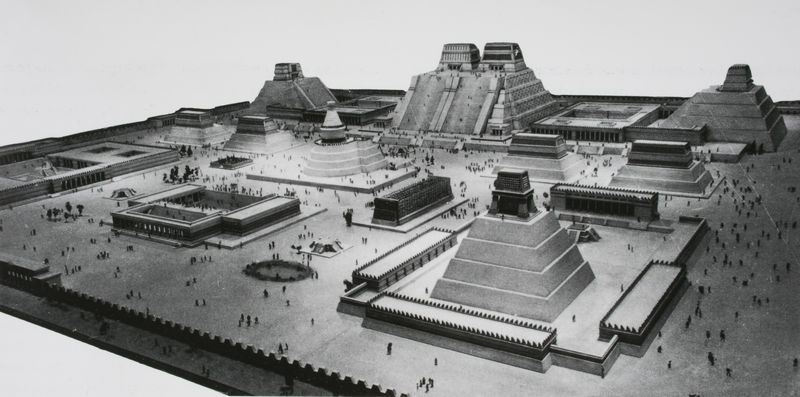
Titel: (Modell) Rekonstruktion des Hauptplatzes, Tenochtitlán, Mexico
Standort: Mexico City
Institution: National Museum of Anthropology
Schlagwörter: wasser, weiß, menschen, stadt, teich, frau, grau, schwarz, säulen, zeichnung, anlage, gebäude, park, ansammlung, leute, malerei, muster, alt, architektur, stein, bild, sonne, rund, turm, modell, ansicht, türen, mauer, platz, figuren, treppe, treppen, symmetrie, stufe, stufen, zinnen, befestigung, foto, fotografie, treppenstufen, eckig, religion, türme, palast, festung, stich, schwarzweiß, volk, entwurf, photo, sschwarz, mauern, götter, gräber, siedlung, plan, zentrum, tempel, heiligtum, pyramide, sonnengott, heilig, indien, utopisch, miniatur, mausoleum, babel, bauten, ägypten, rekonstruktion, tempelanlage, bauwerk, bauwerke, wall, diorama, nachbau, archäologie, komplex, gliederung, agora, mexiko, denkmäler, plätze, gebäudekomplex, kult, stadtmodell, computer, turmbau, stuffen, astronomie, kultur, pyramiden, inka, maya, südamerika, azteken, atzteken, festunf, kultstätte, indios, zivilisation, mexique, stätte, peru, inkas, archäoligie, aztekentempel, götterhäuser, heiligtümer, mayatempel, mayatempelanlange, mexico, modellstadt, mondpyramide, mondtempel, opferpyramide, precol;ombien, sonnenpyramide, stufenpyramide, stufenpyramiden, tempelbauten, teotihuacan, trppen, ziggurat, zigurtat, zikkurat, stufentempel, 3, pyramide tempel maya, 5, assyrer, viele treppen, vogelperspelktive, zinnern